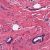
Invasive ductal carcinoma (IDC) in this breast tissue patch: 0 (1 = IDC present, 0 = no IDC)